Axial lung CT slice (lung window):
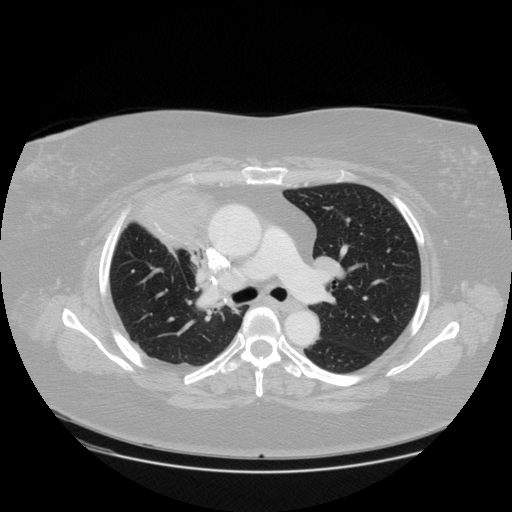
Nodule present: no